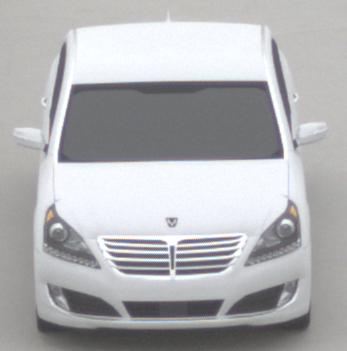
Make: Hyundai
Model: Equus
Detailed model: Gen. 2 VI
Model produced from: 2009
Model produced until: 2016
Doors: 4
Color: white
Road condition: dry road
Daytime: midday
Contrast: low contrast